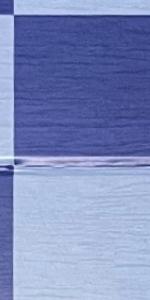
Label: Empty